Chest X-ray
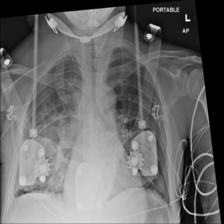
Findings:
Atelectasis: negative
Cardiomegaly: negative
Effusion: negative
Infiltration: negative
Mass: negative
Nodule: negative
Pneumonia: negative
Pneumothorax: negative
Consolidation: negative
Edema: negative
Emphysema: negative
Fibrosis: negative
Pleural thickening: negative
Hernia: negative